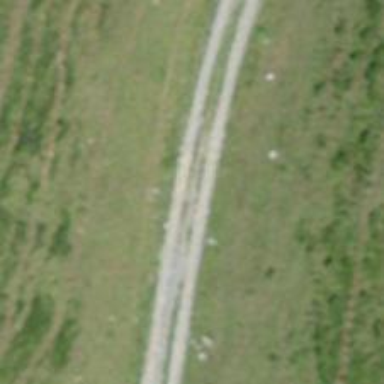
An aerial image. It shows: Gravel track with grade3 tracktype.